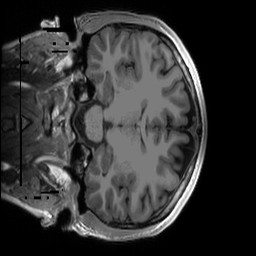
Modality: T1w
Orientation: coronal
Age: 18
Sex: male